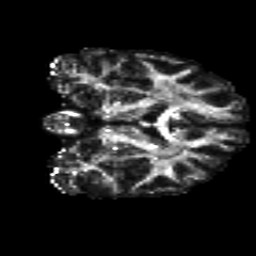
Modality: FA
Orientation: coronal
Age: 23
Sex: male
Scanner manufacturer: siemens
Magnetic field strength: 3 T
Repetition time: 8.8 s
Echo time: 0.085 s